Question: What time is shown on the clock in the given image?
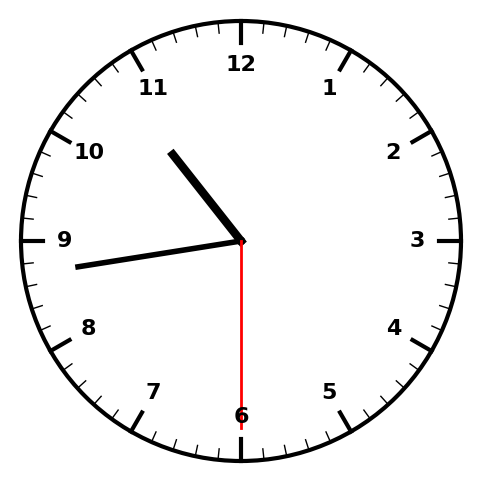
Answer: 10:43:30